Field crop: tomato
Growth stage: 1
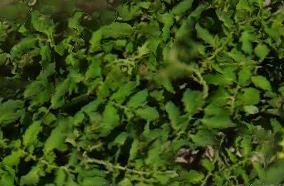
Species: tomato